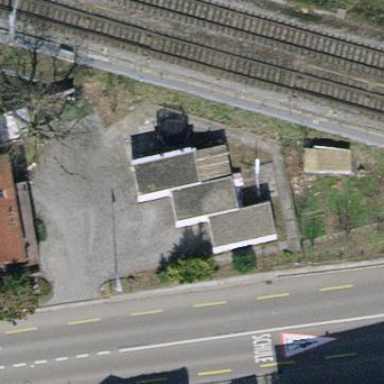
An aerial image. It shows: Garage.